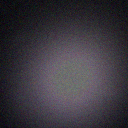
Screen state: off